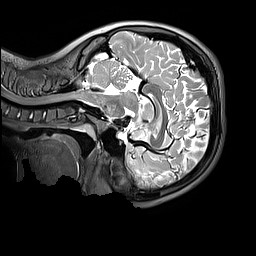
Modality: T2w
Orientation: sagittal
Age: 9
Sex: male
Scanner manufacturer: siemens
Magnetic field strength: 3 T
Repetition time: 3.2 s
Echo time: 0.408 s